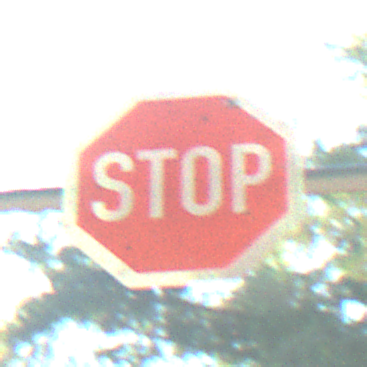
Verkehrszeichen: Stop
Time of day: MorningAfternoon
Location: Outdoor (Nature)
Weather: PartlyCloudy
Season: NotSpecified
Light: Natural